Question: Problem is my FigureCanvas isnt taking all possible height, it is only reisizing its width. The problem occurs after resizing main window. I would like to let canvas take maximum available height.
This is how it looks now

This is minimal reproducible example:
'''
import sys
import os
from PyQt5 import QtCore, QtWidgets, QtGui
from PyQt5.QtGui import (QPixmap, QPainter, QBrush, QPen, QColor)
from PyQt5.QtCore import *
from matplotlib.backends.backend_qt5agg import FigureCanvasQTAgg as FigureCanvas
from matplotlib.backends.backend_qt5agg import NavigationToolbar2QT as NavigationToolbar
from PyQt5.QtWidgets import *
import matplotlib
from matplotlib import pyplot as plt
class MainWindow(QMainWindow):
def __init__(self):
super().__init__()
self.setWindowTitle("Distributions")
self.setMinimumSize(480, 320)
# Layout
mainLayout = QVBoxLayout()
dirLayout = QHBoxLayout()
radioLayout = QHBoxLayout()
canvasLayout = QVBoxLayout()
# Setting main Widget
self.mainWidget = QWidget()
self.setCentralWidget(self.mainWidget)
self.mainWidget.setLayout(mainLayout)
# Setting canvas to plot
mainLayout.addLayout(canvasLayout)
figure = plt.figure()
canvas = FigureCanvas(figure)
toolbar = NavigationToolbar(canvas, self)
canvasLayout.addWidget(toolbar)
canvasLayout.addWidget(canvas)
plotButton = QPushButton('Plot')
canvasLayout.addWidget(plotButton,
alignment=QtCore.Qt.AlignCenter)
plotButton.setMaximumSize(QSize(80, 60))
app = QApplication(sys.argv)
dialogi = MainWindow()
dialogi.show()
sys.exit(app.exec_())
'''
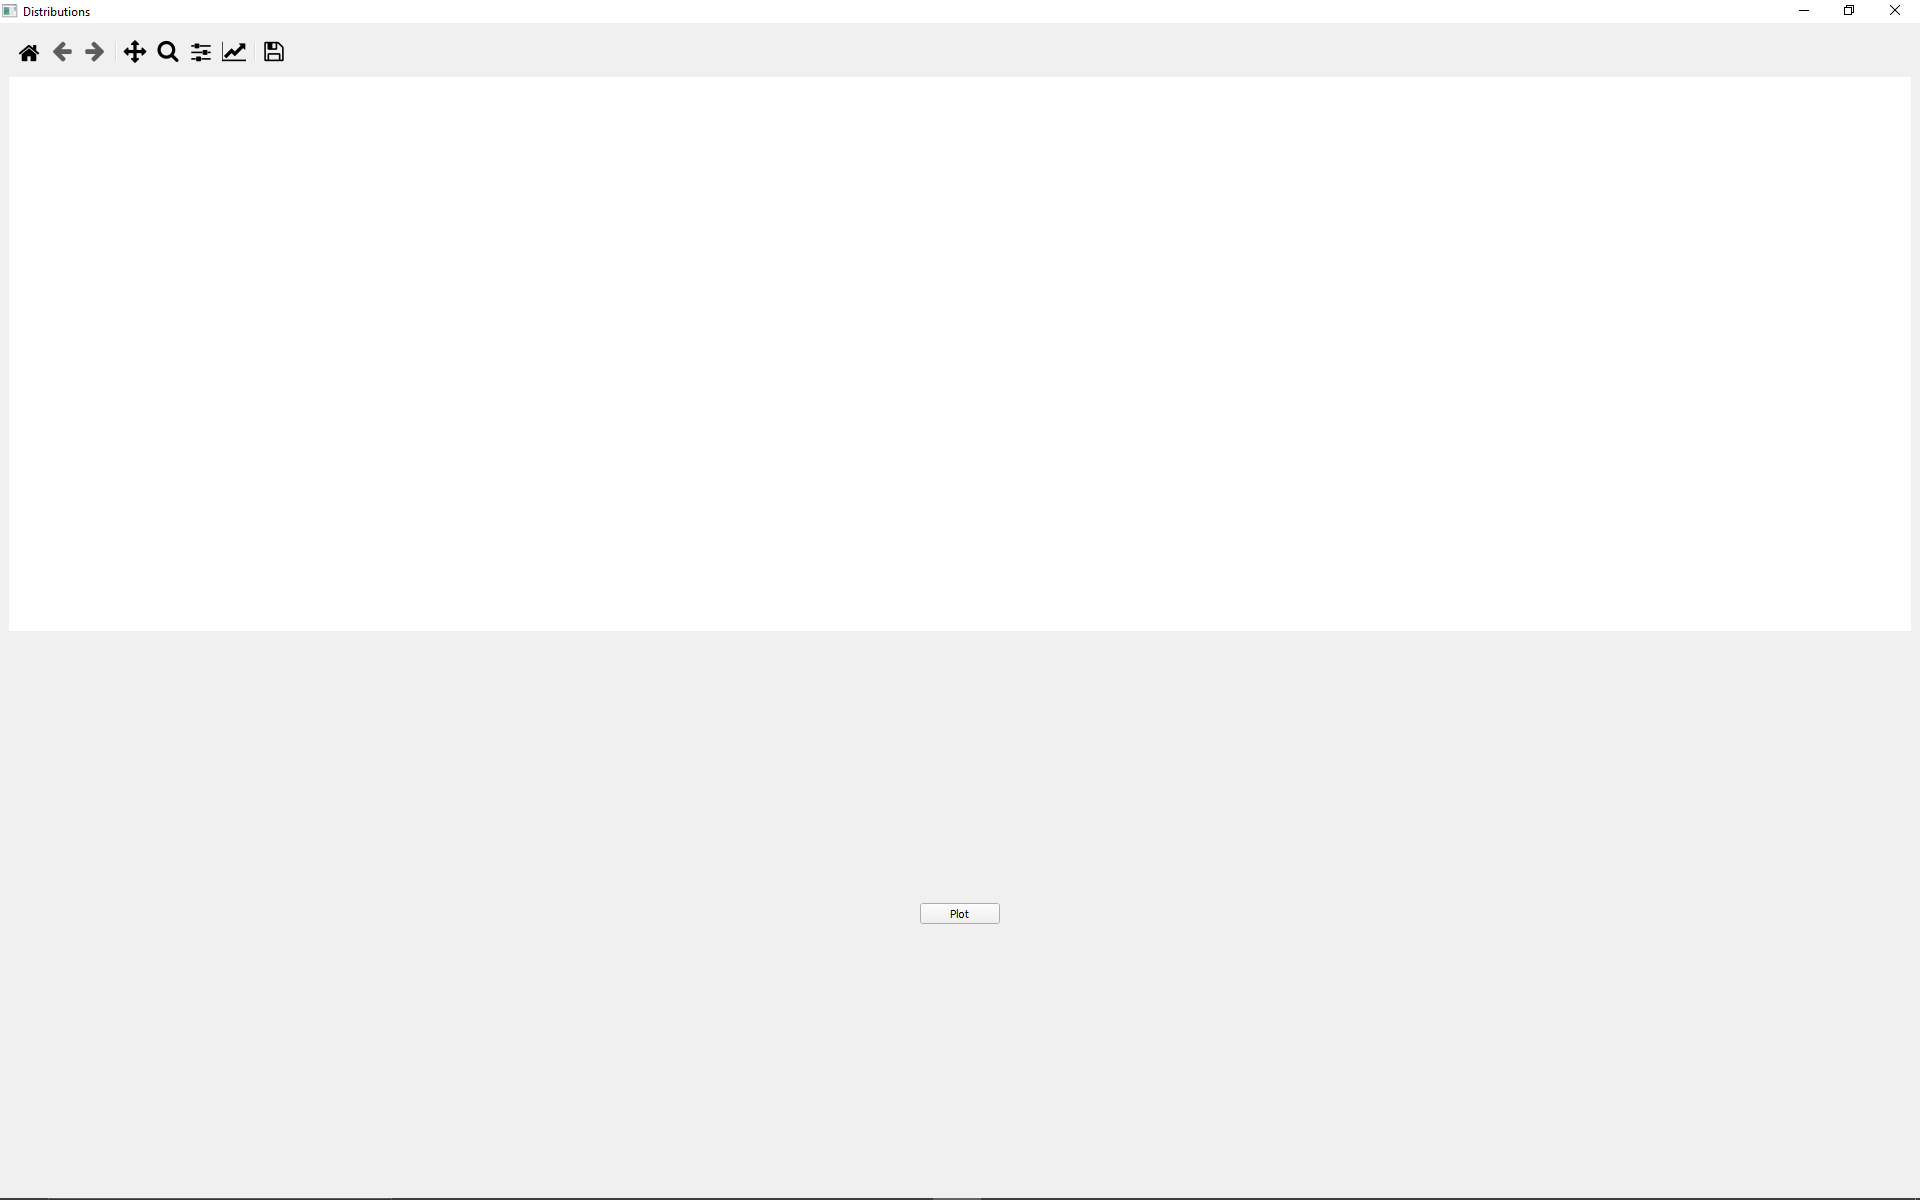
Answer: You have to set the stretch factor when you add the widget to the layout:
'''
canvasLayout.addWidget(canvas, stretch=1)
'''